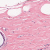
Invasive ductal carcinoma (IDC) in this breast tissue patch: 0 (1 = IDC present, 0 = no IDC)